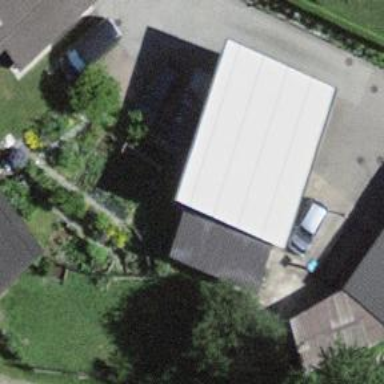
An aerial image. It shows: Car repair shop.